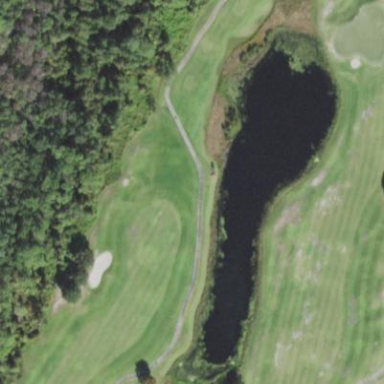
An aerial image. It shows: Water hazard in golf course. The hazard is natural water feature.